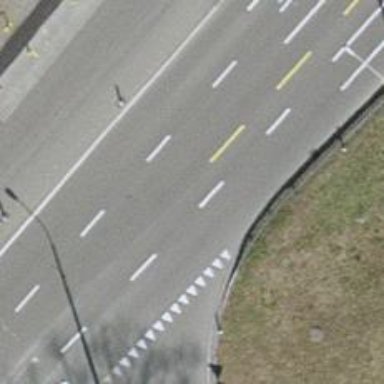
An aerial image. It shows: Primary highway with trolley wires overhead. The surface of the road is asphalt.